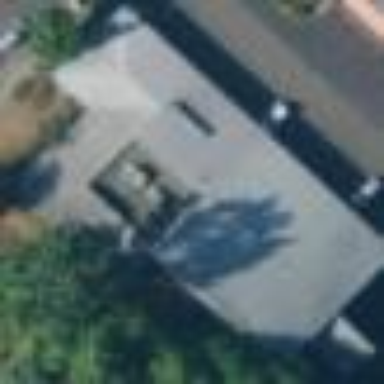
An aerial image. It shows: Commercial building with hipped roof.